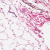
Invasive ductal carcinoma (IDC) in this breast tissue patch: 0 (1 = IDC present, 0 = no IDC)